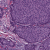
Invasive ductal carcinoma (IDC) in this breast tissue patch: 0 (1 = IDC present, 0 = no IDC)